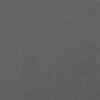
Label: dusty